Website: bh-photo
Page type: gifting
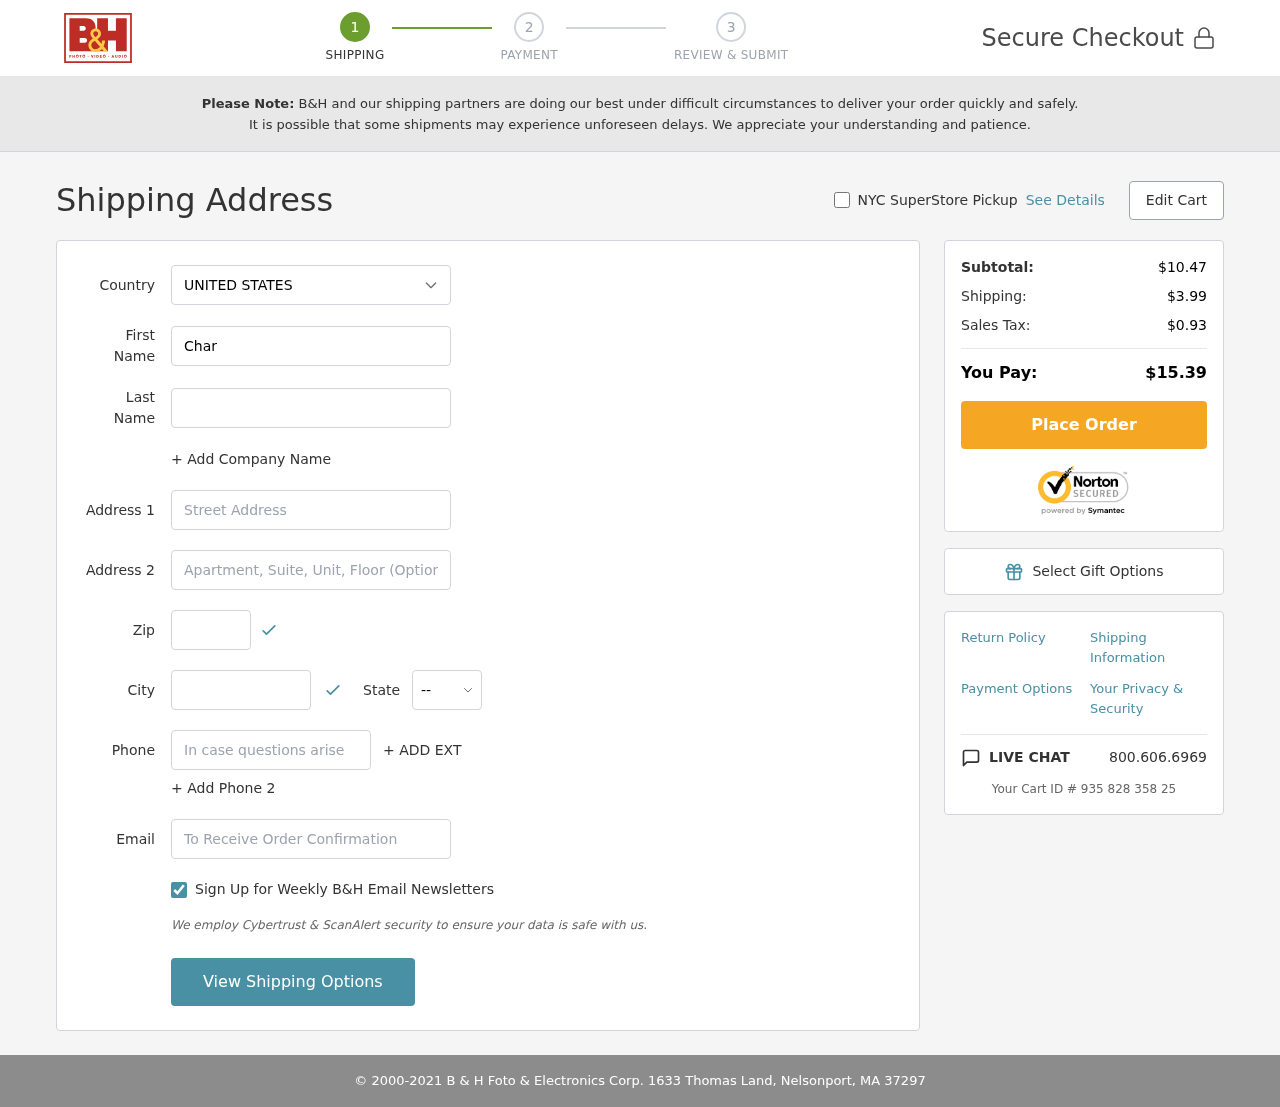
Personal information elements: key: PII_CITY
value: Nelsonport
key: PII_COUNTRY
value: United States
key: PII_EMAIL
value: cbyrd@yahoo.com
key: PII_FIRSTNAME
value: Charles
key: PII_LASTNAME
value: Byrd
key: PII_PHONE
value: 6346987333
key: PII_POSTCODE
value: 37297
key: PII_STATE_ABBR
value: MA
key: PII_STREET
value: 1633 Thomas Land
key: PII_STREET2
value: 4358 Donald Neck Apt. 037
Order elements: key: ORDER_SUBTOTAL
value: $10.47
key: ORDER_SHIPPING_COST
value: $3.99
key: ORDER_TAX
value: $0.93
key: ORDER_TOTAL
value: $15.39
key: ORDER_ID
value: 935 828 358 25